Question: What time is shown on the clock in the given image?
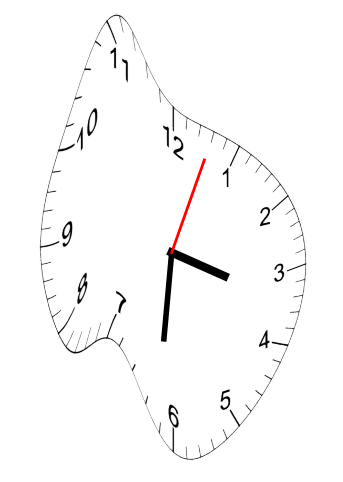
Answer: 03:31:03